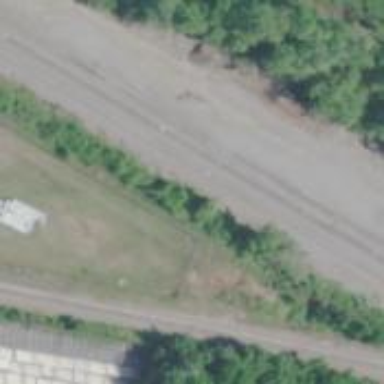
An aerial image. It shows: Abandoned railway.